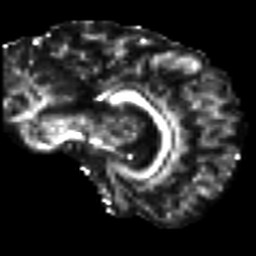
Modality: FA
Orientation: sagittal
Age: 50
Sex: female
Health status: healthy
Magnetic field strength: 3 T
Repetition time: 8.4 s
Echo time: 0.0926 s